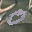
Label: 0